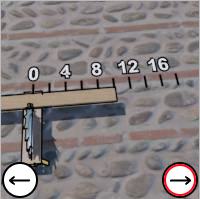
Task: length
Answer: 10
First scale value: 4.0